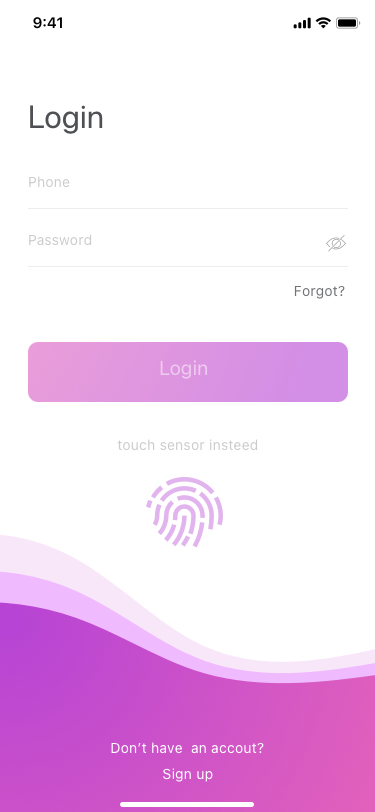
Text in this UI design:
Forgot?
Phone
Password
Login
touch sensor insteed
Don’t have  an accout?
Sign up
Login